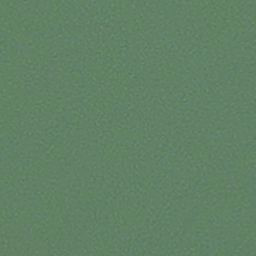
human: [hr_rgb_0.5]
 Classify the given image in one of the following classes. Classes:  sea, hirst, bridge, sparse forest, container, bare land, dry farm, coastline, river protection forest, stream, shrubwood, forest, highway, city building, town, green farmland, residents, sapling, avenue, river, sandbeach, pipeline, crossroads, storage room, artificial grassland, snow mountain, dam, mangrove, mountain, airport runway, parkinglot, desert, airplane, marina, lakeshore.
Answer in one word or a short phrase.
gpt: sea